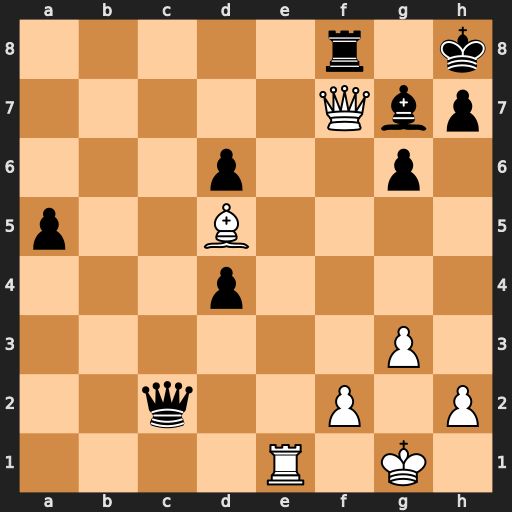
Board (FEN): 5r1k/5Qbp/3p2p1/p2B4/3p4/6P1/2q2P1P/4R1K1
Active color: w
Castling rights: -
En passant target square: -
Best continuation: Re8 Qc1+ Kg2